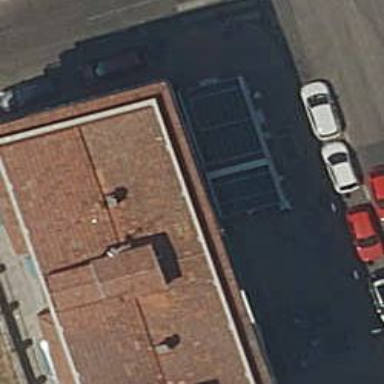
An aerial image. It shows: Pub.